六年级 · 画法几何学
 按要求在方格纸上画图并回答问题。（每个小方格的对角线长表示 200 米)

（1）把图形(1)绕 $O$ 点按逆时针方向旋转 $90^{\circ}$ ，得到图形(2)。

(2)画出图形(1)向右平移 7 格后的图形(3)。

(3) 以直线 $L$ 为对称轴、画出图形(1)的另一半，使它成为一个轴对称图形，

（4）小青家在学校东偏南 $45^{\circ}$ 方向 600 米处，在图上标出小青家的位置。
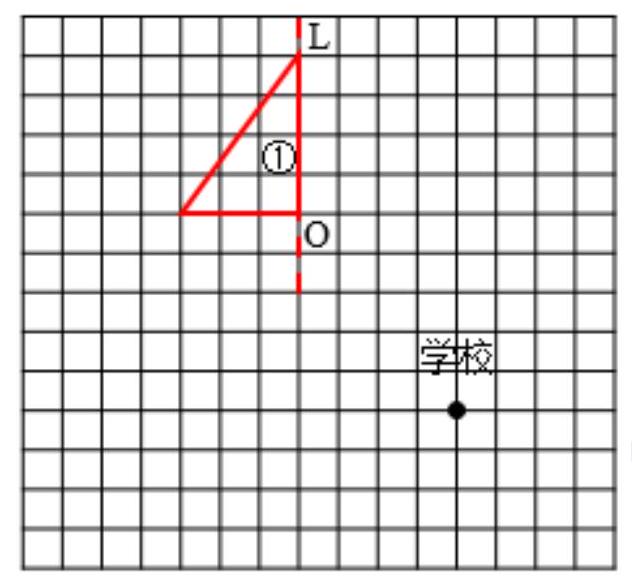
答案: (1)，（2）， (3)， (4) 见详解